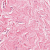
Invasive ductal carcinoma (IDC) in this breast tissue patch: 0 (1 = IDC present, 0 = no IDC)